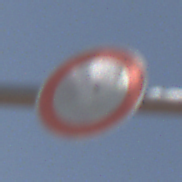
Verkehrszeichen: VerbotFahrzeugeAllerArt
Umgebung: Outdoor, Nature
Tageszeit: Midday
Wetter: PartlyCloudy
Licht: Natural
Jahreszeit: NotSpecified
Kontrast: HighContrast